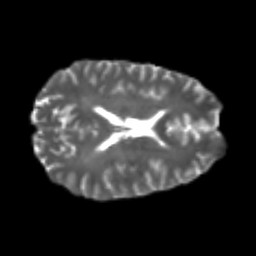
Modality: T2w
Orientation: axial
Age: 26
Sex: male
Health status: healthy
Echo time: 0.074 s